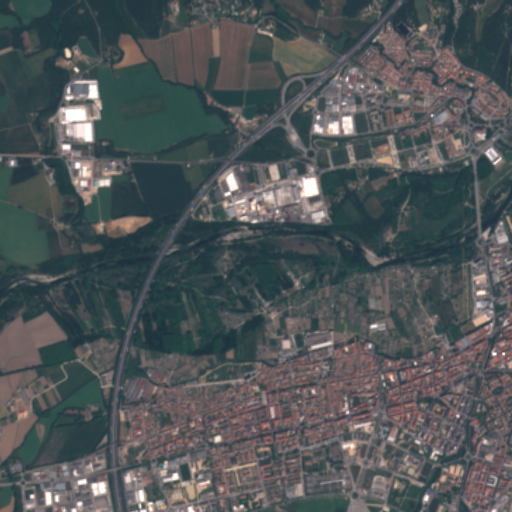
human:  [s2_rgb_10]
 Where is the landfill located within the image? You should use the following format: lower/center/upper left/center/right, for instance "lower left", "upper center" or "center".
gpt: The landfill is located in the center left of the image.
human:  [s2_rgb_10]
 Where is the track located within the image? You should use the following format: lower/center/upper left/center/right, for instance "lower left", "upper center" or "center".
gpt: The track is located in the lower right of the image.
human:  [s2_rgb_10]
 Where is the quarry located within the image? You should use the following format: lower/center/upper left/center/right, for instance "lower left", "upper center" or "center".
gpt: There is no quarry in the image.